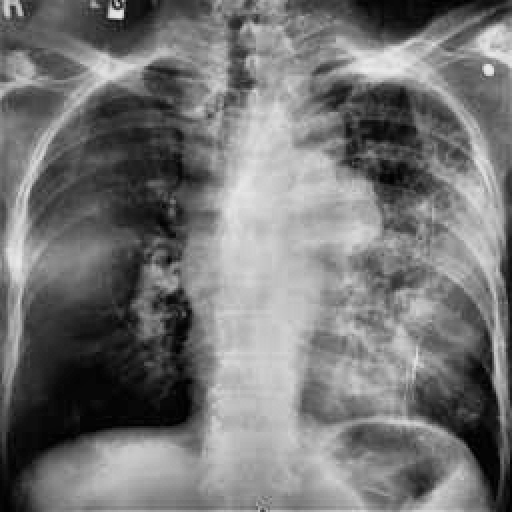
Finding: TUBERCULOSIS